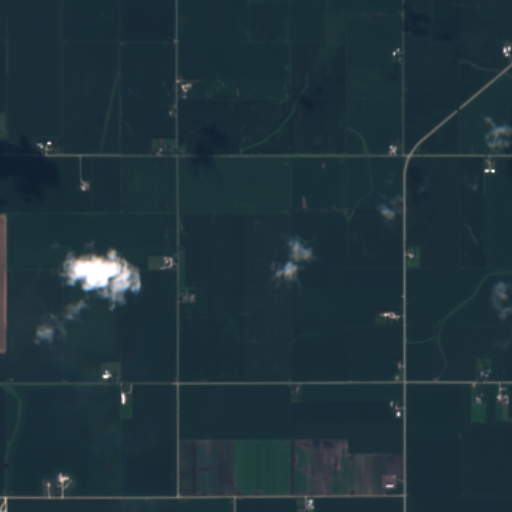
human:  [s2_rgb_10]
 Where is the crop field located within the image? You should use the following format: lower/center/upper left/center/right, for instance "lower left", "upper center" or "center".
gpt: The crop field is located in the upper of the image.
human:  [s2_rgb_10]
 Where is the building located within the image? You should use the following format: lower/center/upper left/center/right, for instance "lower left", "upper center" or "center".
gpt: The building is located in the lower right of the image.
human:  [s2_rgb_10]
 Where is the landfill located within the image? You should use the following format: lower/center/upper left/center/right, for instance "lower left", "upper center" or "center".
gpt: There is no landfill in the image.